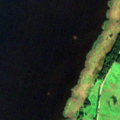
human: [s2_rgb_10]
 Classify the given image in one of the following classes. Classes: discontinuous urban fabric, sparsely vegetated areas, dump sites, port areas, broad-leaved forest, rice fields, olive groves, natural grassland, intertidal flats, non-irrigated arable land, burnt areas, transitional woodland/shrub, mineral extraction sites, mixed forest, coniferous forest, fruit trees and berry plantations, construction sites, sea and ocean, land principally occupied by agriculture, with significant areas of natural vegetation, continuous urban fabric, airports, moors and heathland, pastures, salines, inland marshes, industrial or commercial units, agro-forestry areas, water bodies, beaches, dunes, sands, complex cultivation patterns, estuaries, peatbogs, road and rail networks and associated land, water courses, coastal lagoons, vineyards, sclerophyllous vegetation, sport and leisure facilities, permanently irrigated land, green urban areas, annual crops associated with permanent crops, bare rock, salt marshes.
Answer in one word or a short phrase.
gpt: complex cultivation patterns, broad-leaved forest, inland marshes, coastal lagoons